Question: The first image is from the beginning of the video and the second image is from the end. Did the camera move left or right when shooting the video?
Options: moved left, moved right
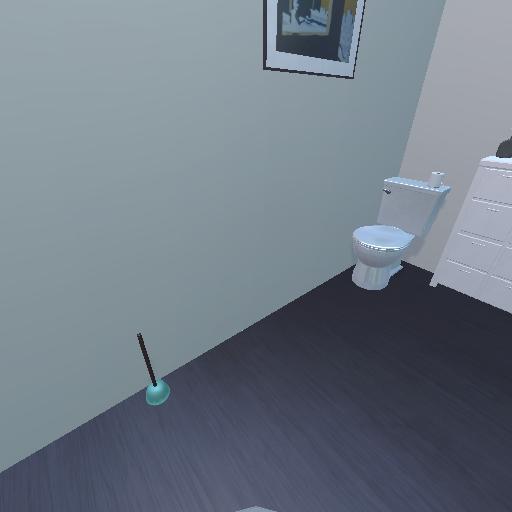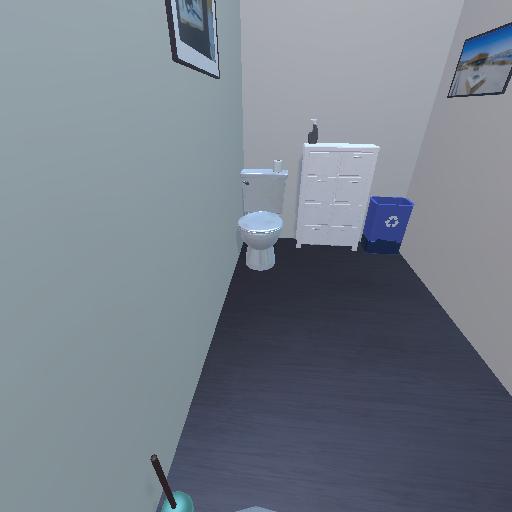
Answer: moved left